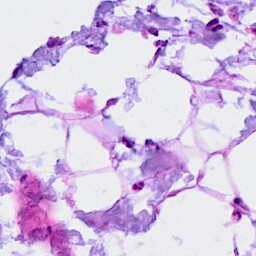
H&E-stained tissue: Breast